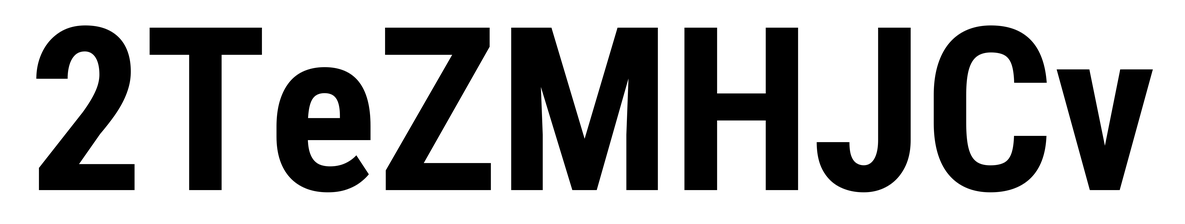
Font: Roboto_Condensed_Bold